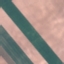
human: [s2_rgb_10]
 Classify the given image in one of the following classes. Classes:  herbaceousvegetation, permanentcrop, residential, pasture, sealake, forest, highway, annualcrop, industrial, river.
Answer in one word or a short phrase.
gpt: AnnualCrop